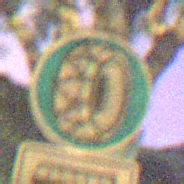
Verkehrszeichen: SchneekettenVorgeschrieben
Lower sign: HinweisDurchSinnbild13
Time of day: Night
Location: Outdoor (Suburban)
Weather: PartlyCloudy
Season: NotSpecified
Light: Artificial